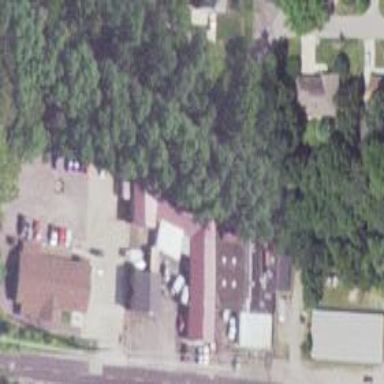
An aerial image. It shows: Commercial building.